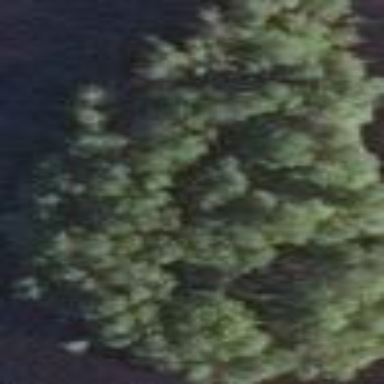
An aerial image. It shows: Serene woodland landscape.